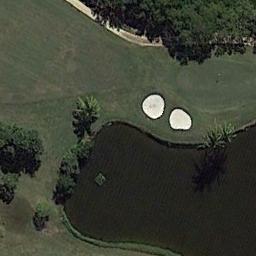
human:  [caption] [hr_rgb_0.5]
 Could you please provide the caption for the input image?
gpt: There are two bunkers and a lake and a path on a large green lawn on the golf course and many trees .

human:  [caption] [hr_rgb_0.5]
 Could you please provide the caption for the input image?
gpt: There are many trees near the golf course .

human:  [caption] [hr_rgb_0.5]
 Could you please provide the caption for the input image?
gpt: The golf course has a lake, Two sandpits and some barrier trees and a road goes through the golf course .

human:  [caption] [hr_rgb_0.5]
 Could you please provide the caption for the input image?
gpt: Two similar-sized bunkers next to each other .

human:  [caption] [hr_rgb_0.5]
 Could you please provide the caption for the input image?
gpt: There are two bunkers beside the lake on the golf course .